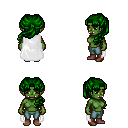
a pixel art fantasy rpg character, female body template, orc, green skin, white cape, teal pants, green princess hairstyle, brown shoes, four views (front, back, left, right), 2x2 character sprite sheet, small pixel art, hard edges, no anti-aliasing